Brain MRI, t1w sequence, axial 2D slice.
Patient: age 39, sex M, weight 95 kg, height 1.95 m
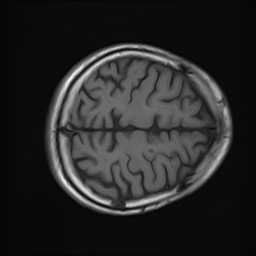